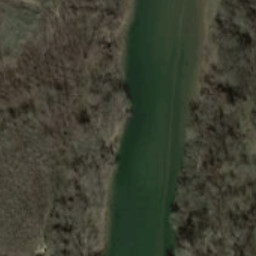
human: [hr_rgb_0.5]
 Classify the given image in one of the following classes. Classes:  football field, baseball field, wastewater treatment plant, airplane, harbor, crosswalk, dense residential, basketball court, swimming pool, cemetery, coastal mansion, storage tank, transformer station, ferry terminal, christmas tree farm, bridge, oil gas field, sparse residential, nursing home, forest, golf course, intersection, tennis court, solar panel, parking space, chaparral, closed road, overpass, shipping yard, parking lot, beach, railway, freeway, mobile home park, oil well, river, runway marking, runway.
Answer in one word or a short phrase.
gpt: river